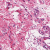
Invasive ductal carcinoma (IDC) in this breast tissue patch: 0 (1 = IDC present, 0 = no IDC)